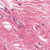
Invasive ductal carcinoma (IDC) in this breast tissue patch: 0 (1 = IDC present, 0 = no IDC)